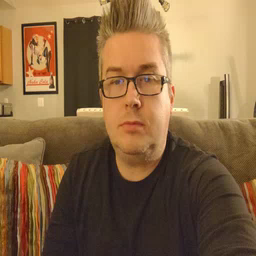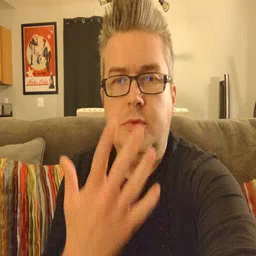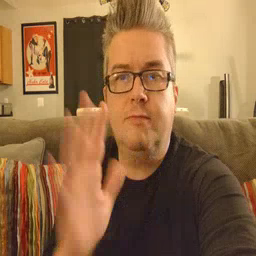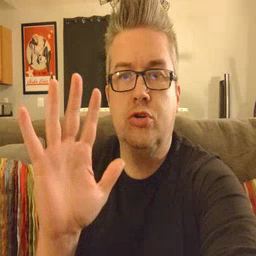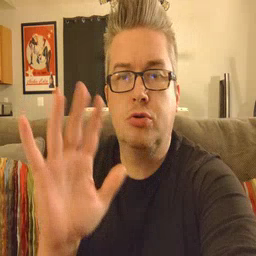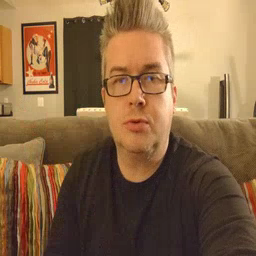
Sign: finish